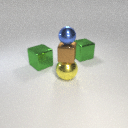
large yellow metal sphere to the right of large green metal cube